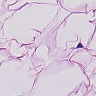
Metastatic tissue present: no